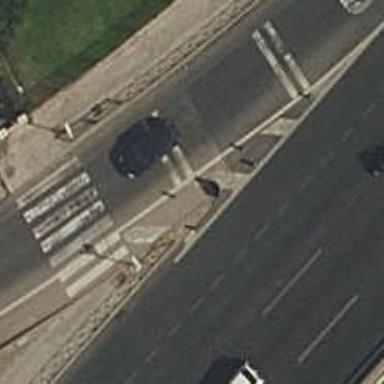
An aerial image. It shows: Rumble strip for traffic calming.